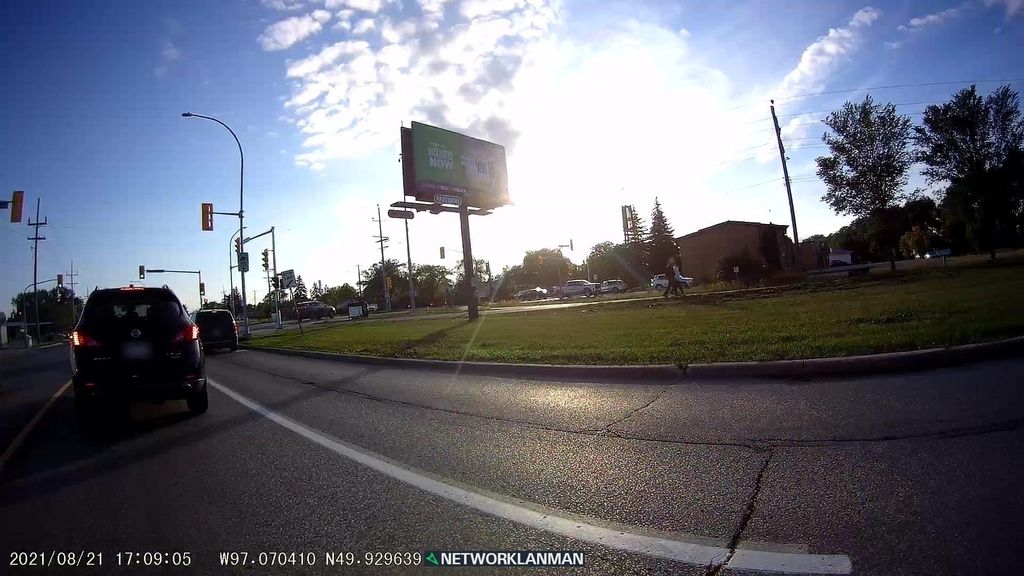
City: winnipeg